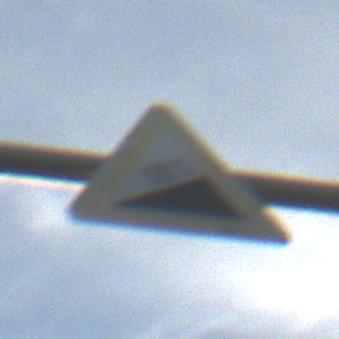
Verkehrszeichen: Steigung10
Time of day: SunriseSunset
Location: Outdoor (Nature)
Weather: PartlyCloudy
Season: NotSpecified
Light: Natural